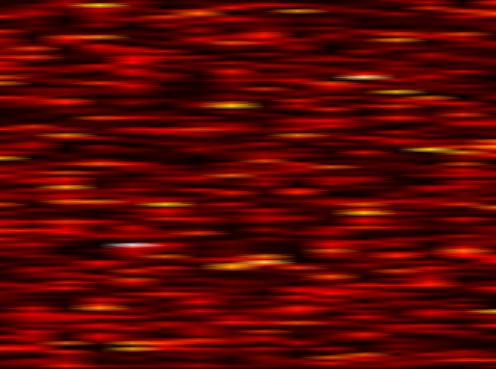
Label: FBMC